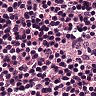
Metastatic tissue present: no